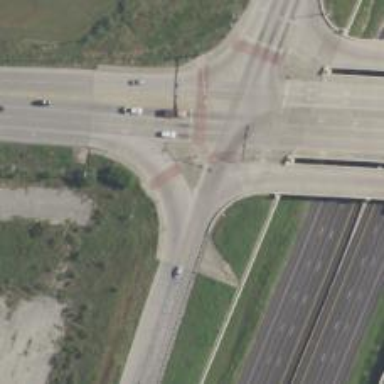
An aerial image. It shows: Secondary link road.